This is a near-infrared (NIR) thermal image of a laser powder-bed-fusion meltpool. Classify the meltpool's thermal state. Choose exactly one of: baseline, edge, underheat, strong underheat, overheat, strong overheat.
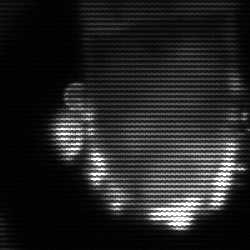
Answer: baseline